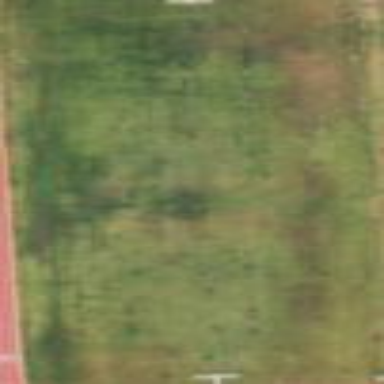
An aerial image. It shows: American football pitch.